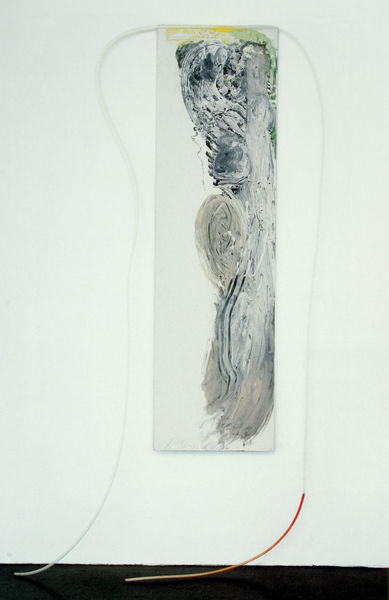
Titel: wie schwer ist Christopherus Last
Künstler: Gerhard Hoehme
Standort: Düsseldorf
Institution: Gerhard und Magarete Hoehme-Stiftung
Schlagwörter: akt, blau, dunkel, feder, gemälde, kopf, körper, schatten, weiß, aquarell, gelb, grün, frau, grau, hell, licht, orange, pastell, raum, rücken, schwarz, rot, expressionismus, hochformat, malerei, muster, wand, band, bild, boden, schnur, schnüre, rechts, oval, rund, umrandung, skulptur, schürze, welle, wellen, papier, düster, moderne, abstrakt, fläche, modern, farbe, formen, duktus, zeitgenössisch, seitenansicht, streifen, metall, faden, plastik, abstraktion, assemblage, umriss, foto, fotografie, bögen, eckig, rechteck, minimalismus, linie, kabel, technik, form, strich, wässrig, kunst, kollage, karte, durchsichtig, struktur, schnurr, locker, wei?, gegenstand, objekt, gestreckt, draht, installation, gewellt, antenne, mischung, werk, postmodern, postmoderne, abstarkt, minimal, informel, ding, minimalism, plexiglas, minimal art, hoehme, instalation, mundschutz, fingerabdruck, flexus, herabhängend, schumacher, techeck, vetikal